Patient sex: M
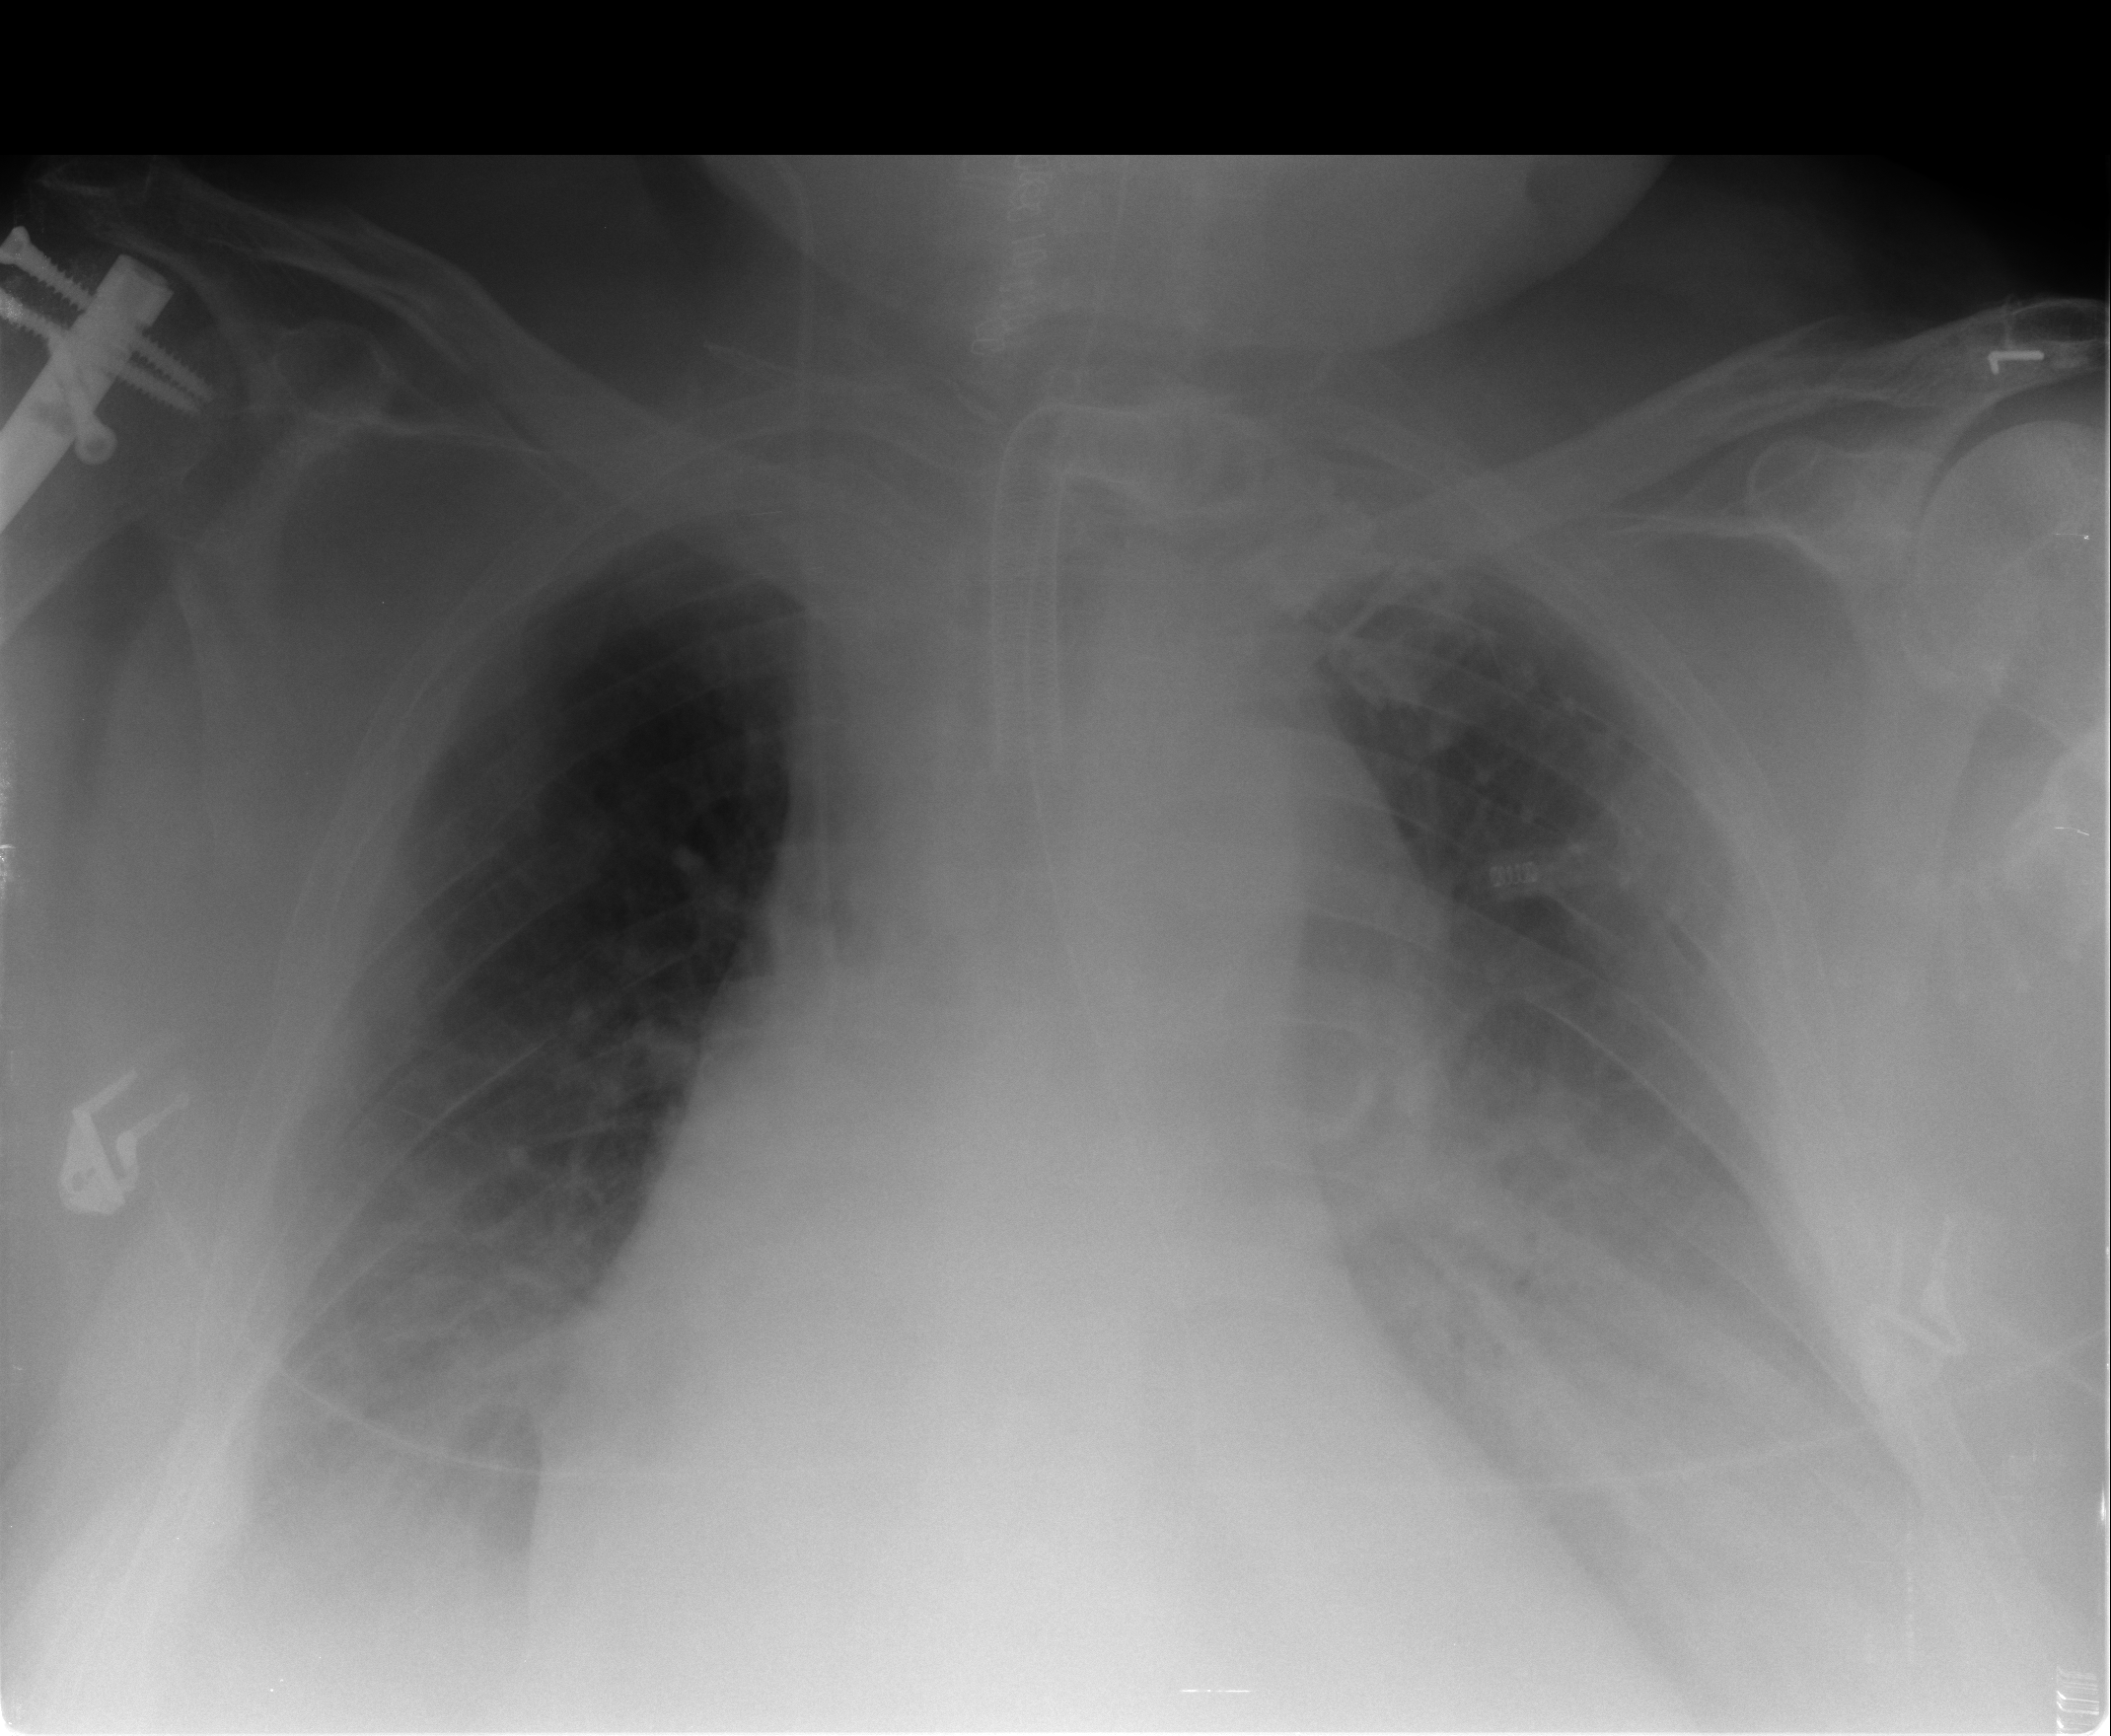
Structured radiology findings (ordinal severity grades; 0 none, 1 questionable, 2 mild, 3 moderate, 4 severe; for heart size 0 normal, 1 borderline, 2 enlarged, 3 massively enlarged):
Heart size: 2
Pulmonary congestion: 3
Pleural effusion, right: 2
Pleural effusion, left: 3
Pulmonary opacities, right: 1
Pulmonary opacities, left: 2
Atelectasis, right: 2
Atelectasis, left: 2